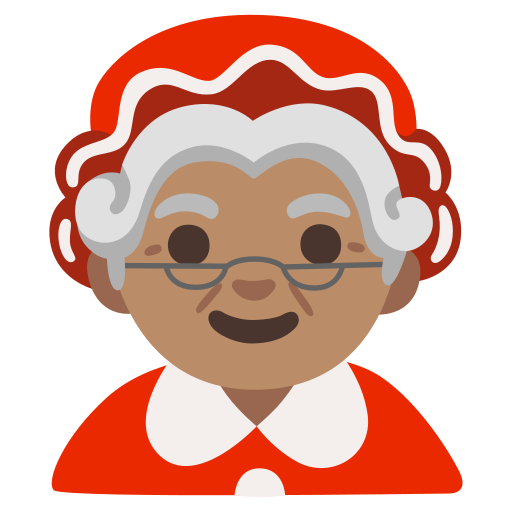
Emoji: 🤶🏽